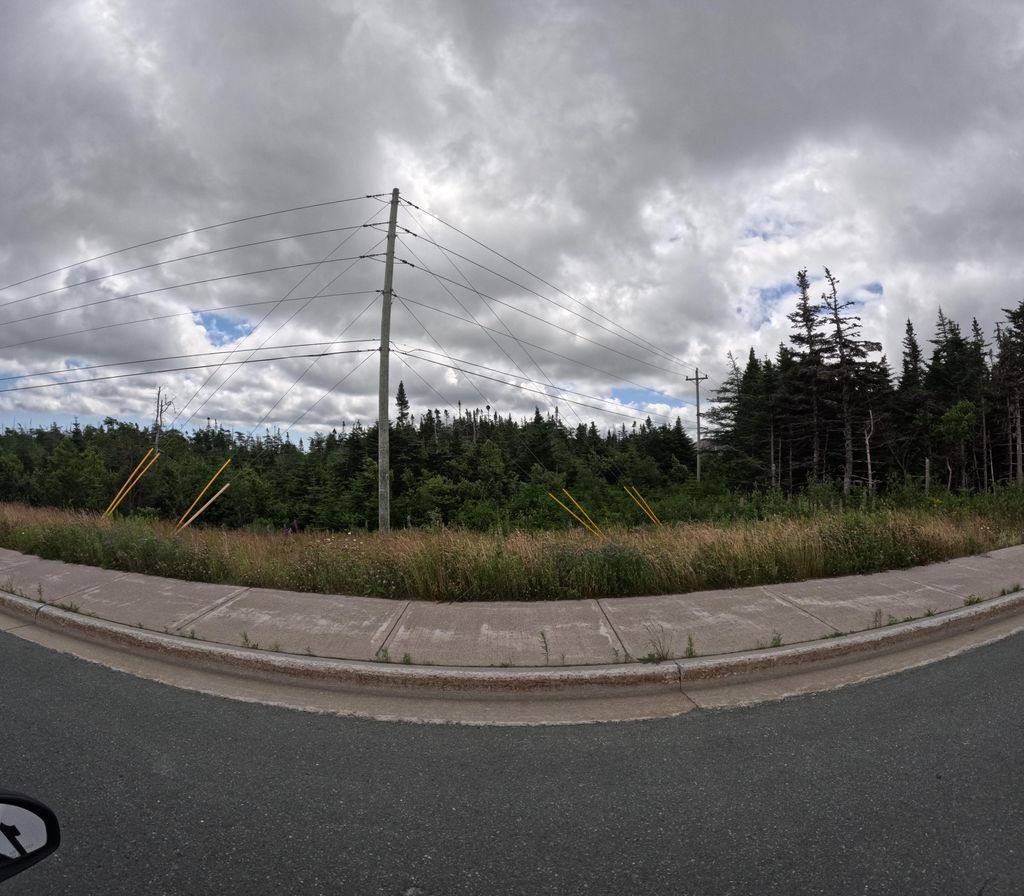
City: st_johns